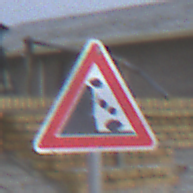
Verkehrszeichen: SteinschlagLinks
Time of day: SunriseSunset
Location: Outdoor (Beach)
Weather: Overcast
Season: NotSpecified
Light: Natural